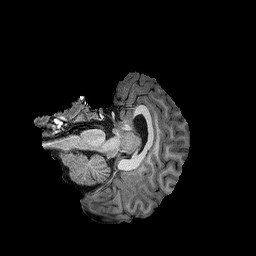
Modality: T1w
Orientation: axial
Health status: healthy